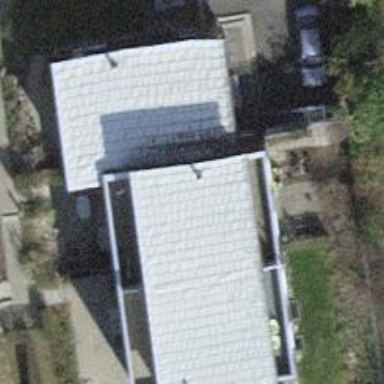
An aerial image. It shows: Building with flat roof.